Question: Need help for two things.
Picture of the Excel sheet:

Number 1:
Another code will paste the highest value of 'Amount due' and 'Due not paid' from row 7 into B1 and B2. From this, I need two codesm one each for 'Amount due' and 'Due not paid', that checks if there are any duplicates of the value from B1 and B2 in row 6. IF there are, then the text 'Several dates with same amount' should be displayed in F1 and F2. IF there aren't then the corresponding date from row 4 should be displayed in F1 and F2.
But there are some exceptions related to the values in row 5. The two codes should work identically, but use 'Amount due' or 'Due not paid' as a basis. To simplify the scenario, Im using the code for 'Amount due' as an example:
- -
Example related to the picture i linked:
- -
Number 2:
As you can see, each pair of the 'Amount due' and 'Due not paid' columns are linked to one date (i.e. the 'Due not paid' column always belong to the date to its left). Is it possible, in the second scenario described above, that the 'Due not paid' code fetches the date which is located to its left, above the 'Amount due' column. So in the picture, the output in F2 should be 30.12.16 because the code findes the highest value among 'Due not paid' in row 7, which is in column F - and since the duplicate in coulmn E is 'Amount due' the output should be a date.
My current code:
'''
Sub test()
Dim Range1 As Range
Set Range1 = ActiveSheet.Range("A6:F6")
For Each cell In Range1
If WorksheetFunction.CountIf(Range1, Range("B1").Value) > 1 Then
ActiveSheet.Range("F1").Value = "Several dates with the same amount"
Else
ActiveSheet.Range("F1").FormulaArray = "=INDEX(A3:F3,MATCH(B1,A6:F6,0))"
End If
Next
End Sub
'''
Hope this was understandable.
Jeff
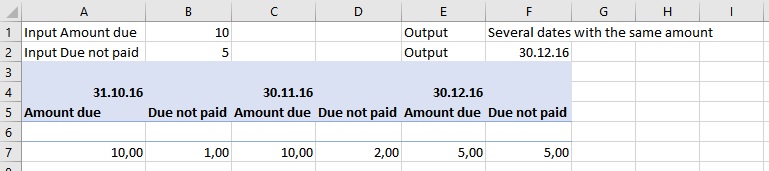
Answer: I suspect your question is overly simplified, relative to what you want, but the following two formulas will return what you show in your picture. Assuming you have more rows of data, you will need to adapt them to your real situation:
'''
F1: =IF(COUNTIFS($A$5:$F$5,"Amount Due",$A$7:$F$7,B1)>1,"Several dates with the same amount",SUMPRODUCT((A7:F7=B1)*(A5:F5="Amount Due")*A4:F4))
F2: =IF(COUNTIFS($A$5:$F$5,"Due not paid",$A$7:$F$7,B2)>1,"Several dates with the same amount",SUMPRODUCT((B7:F7=B2)*(B5:F5="Due not paid")*A4:E4))
'''
Note that with regard to the formula in F2, to take care of the Offset of the applicable date, we "shorten" the horizontal array by one, and offset it one to the right with regard to the date.